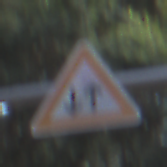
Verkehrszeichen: Gegenverkehr
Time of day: MorningAfternoon
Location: Outdoor (Suburban)
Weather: PartlyCloudy
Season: NotSpecified
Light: Natural